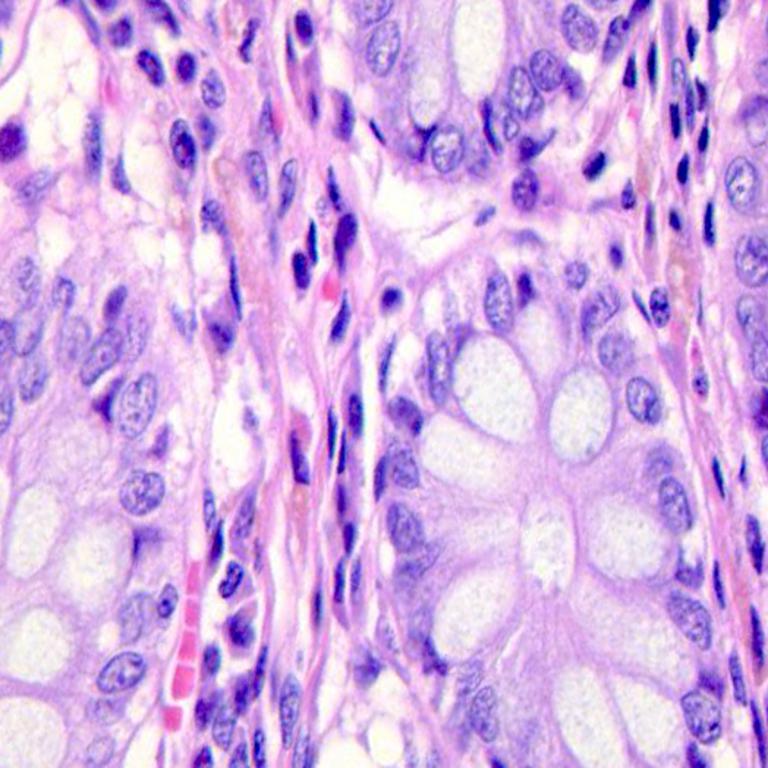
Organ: colon
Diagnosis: benign